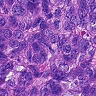
Metastatic tissue present: yes